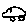
Label: car